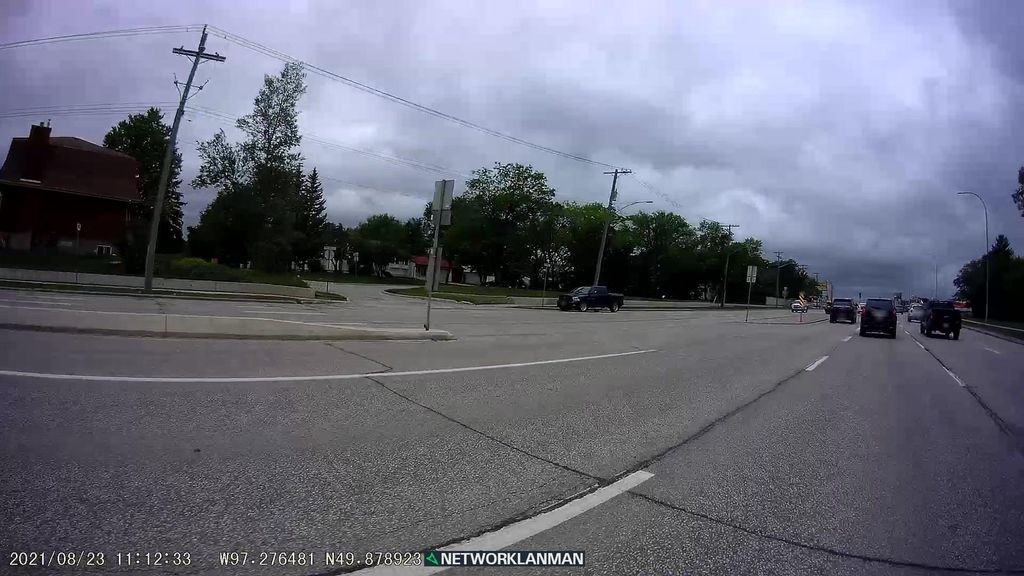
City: winnipeg